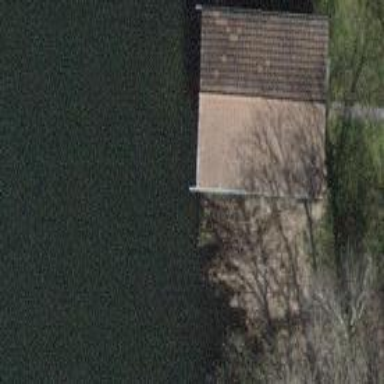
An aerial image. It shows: Hut.